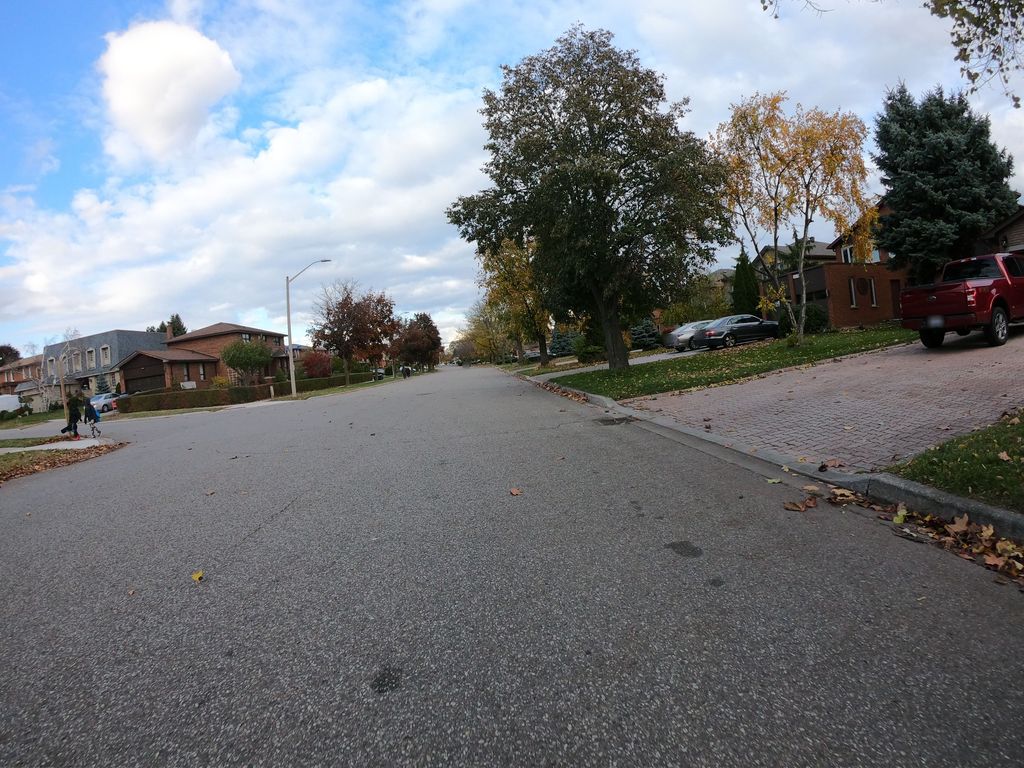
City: toronto